Interaction volume radius: 10 \u00c5
Interaction volume height: 25 \u00c5
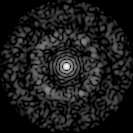
Disorder parameter: 0.826